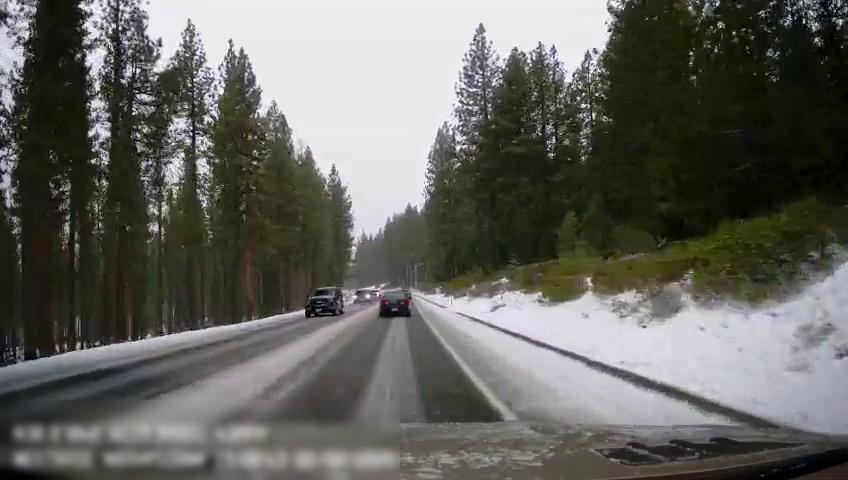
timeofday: Day
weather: Snowy
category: Drivable Space
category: Vehicles | SUV
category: Vehicles | SUV
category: Vehicles | SUV
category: Vehicles | Car
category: Vehicles | Car
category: Lanes | Current Lane